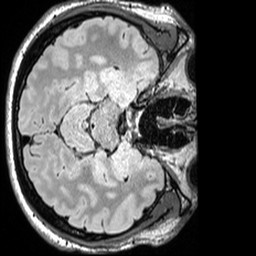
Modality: FLAIR
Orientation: axial
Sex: male